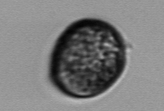
Label: Prorocentrum